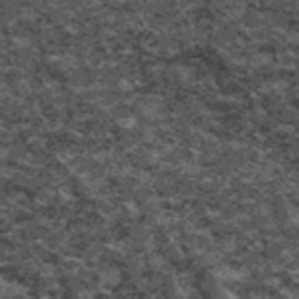
Label: frost